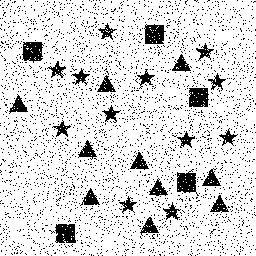
Squares: 5
Triangles: 10
Stars: 12
Total shapes: 27